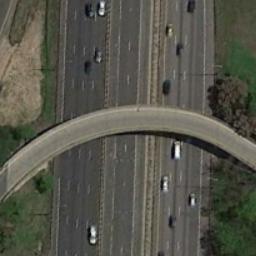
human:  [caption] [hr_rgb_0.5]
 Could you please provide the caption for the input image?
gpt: The overpass is next to the grass with some cars .

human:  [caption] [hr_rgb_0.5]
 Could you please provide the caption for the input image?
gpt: There are many cars on the road under the overpass .

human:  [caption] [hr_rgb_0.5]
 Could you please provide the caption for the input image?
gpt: The directional overpass is over the roads and some cars are driving on the roads .

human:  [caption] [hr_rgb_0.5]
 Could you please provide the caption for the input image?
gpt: An overpass is bent into two circles .

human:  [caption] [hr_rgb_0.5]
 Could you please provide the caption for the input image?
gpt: There are some trees and lawns beside the overpass .